Field crop: tomato
Growth stage: 1
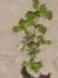
Species: portulaca